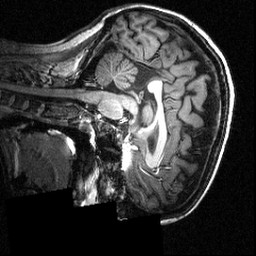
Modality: T1w
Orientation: sagittal
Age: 26
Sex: female
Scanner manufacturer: siemens
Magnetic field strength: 3.951 T
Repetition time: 1.5 s
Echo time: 0.00335 s